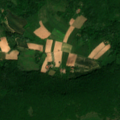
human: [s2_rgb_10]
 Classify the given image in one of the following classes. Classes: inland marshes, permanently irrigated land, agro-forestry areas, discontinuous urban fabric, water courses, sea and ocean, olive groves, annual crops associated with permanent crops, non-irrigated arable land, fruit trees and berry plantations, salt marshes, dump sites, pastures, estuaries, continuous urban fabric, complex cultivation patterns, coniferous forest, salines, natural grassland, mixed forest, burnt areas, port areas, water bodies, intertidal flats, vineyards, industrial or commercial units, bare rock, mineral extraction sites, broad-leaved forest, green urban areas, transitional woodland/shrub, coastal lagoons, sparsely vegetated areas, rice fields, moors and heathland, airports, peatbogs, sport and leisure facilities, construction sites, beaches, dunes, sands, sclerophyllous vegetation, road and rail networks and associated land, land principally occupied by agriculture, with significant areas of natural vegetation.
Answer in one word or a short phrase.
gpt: complex cultivation patterns, land principally occupied by agriculture, with significant areas of natural vegetation, broad-leaved forest